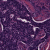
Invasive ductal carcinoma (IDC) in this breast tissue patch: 0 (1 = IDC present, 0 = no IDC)